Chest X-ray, AP view. Patient: 33 years old, sex F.
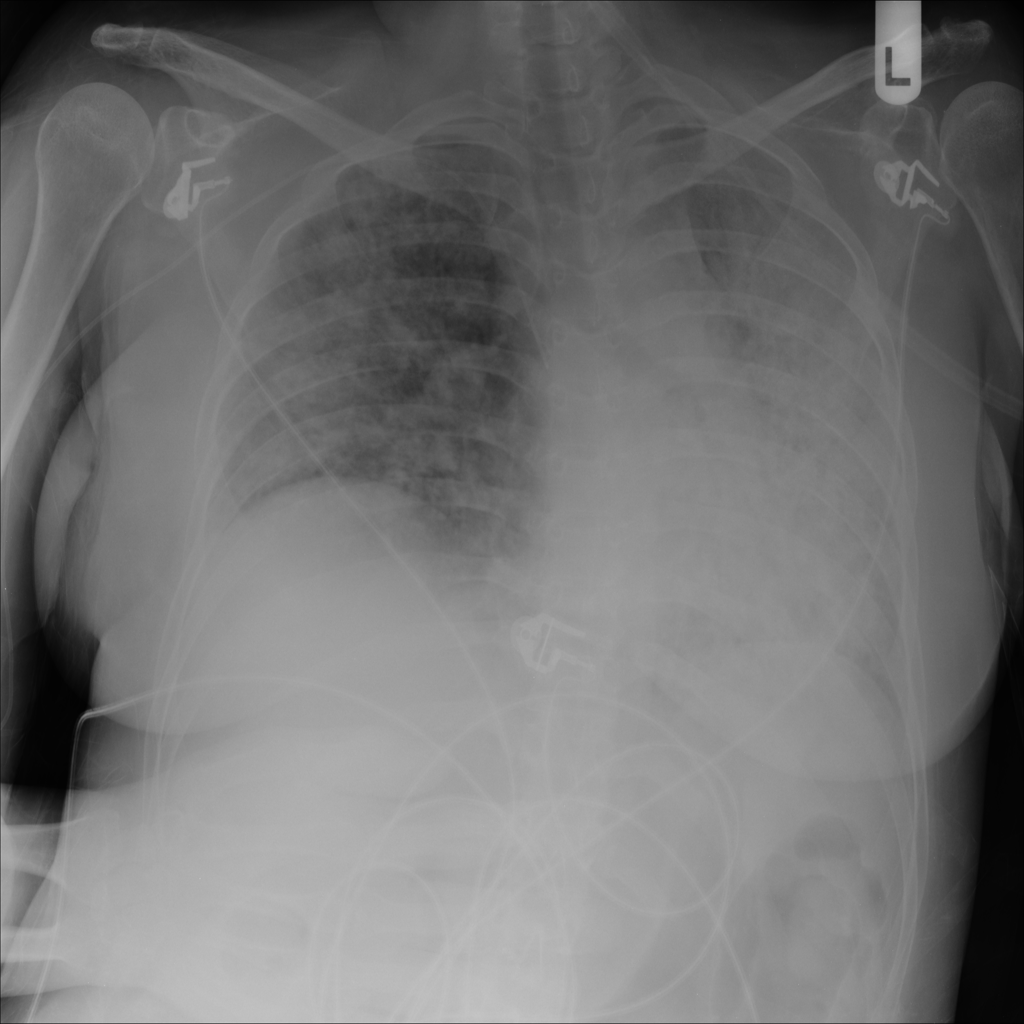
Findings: Infiltration, Pneumonia